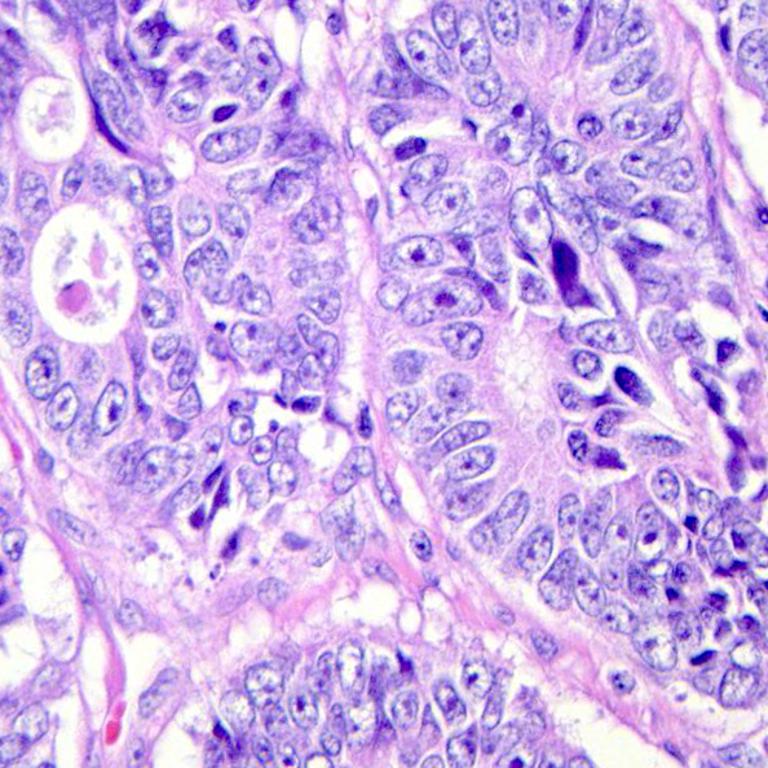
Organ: colon
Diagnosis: adenocarcinomas